Question: In my App I use several DecalSprites as a part of my scene. They all have transparency (PNG-textures). When I have them overlapping, some of those show black background instead of transparency. Those DecalSprites have different Z-coordinates. So they should look like one behind another.

Please note also the line on the border of a texture. This is also something that I'm struggling to remove.
I use PerspectiveCamera in the scene. But all the decals are positioned to face the camera as in 2d mode. So this "black" background appears only in certain cases e.g. when camera goes right (and all those decals appear in the left of the scene). Also I use the CameraGroupStrategy
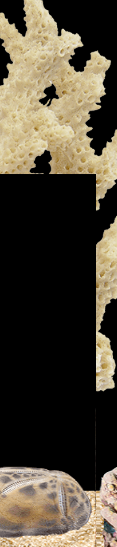
Answer: Solved! The reason was that CameraGroupStrategy when ordering Decals (from farthest to closest to camera) takes the "combined" vector distance between camera and the Decal. When my camera panned to left or to right the distance to the Z-farthest Decal became LESS than the Z-closer Decal. This produced the artifact. Fix:
'''
GroupStrategy strategy = new CameraGroupStrategy(cam , new ZStrategyComparator());
'''
And the Comparator:
'''
private class ZStrategyComparator implements Comparator<Decal> {
@Override
public int compare (Decal o1, Decal o2) {
float dist1 = cam.position.dst(0, 0, o1.getPosition().z);
float dist2 = cam.position.dst(0, 0, o2.getPosition().z);
return (int)Math.signum(dist2 - dist1);
}
}
'''
Thanks to all guys who tried to help. Especially Xoppa. He sent me into the right direction in libGDX IRC.